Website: slack
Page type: stored-credit-cards
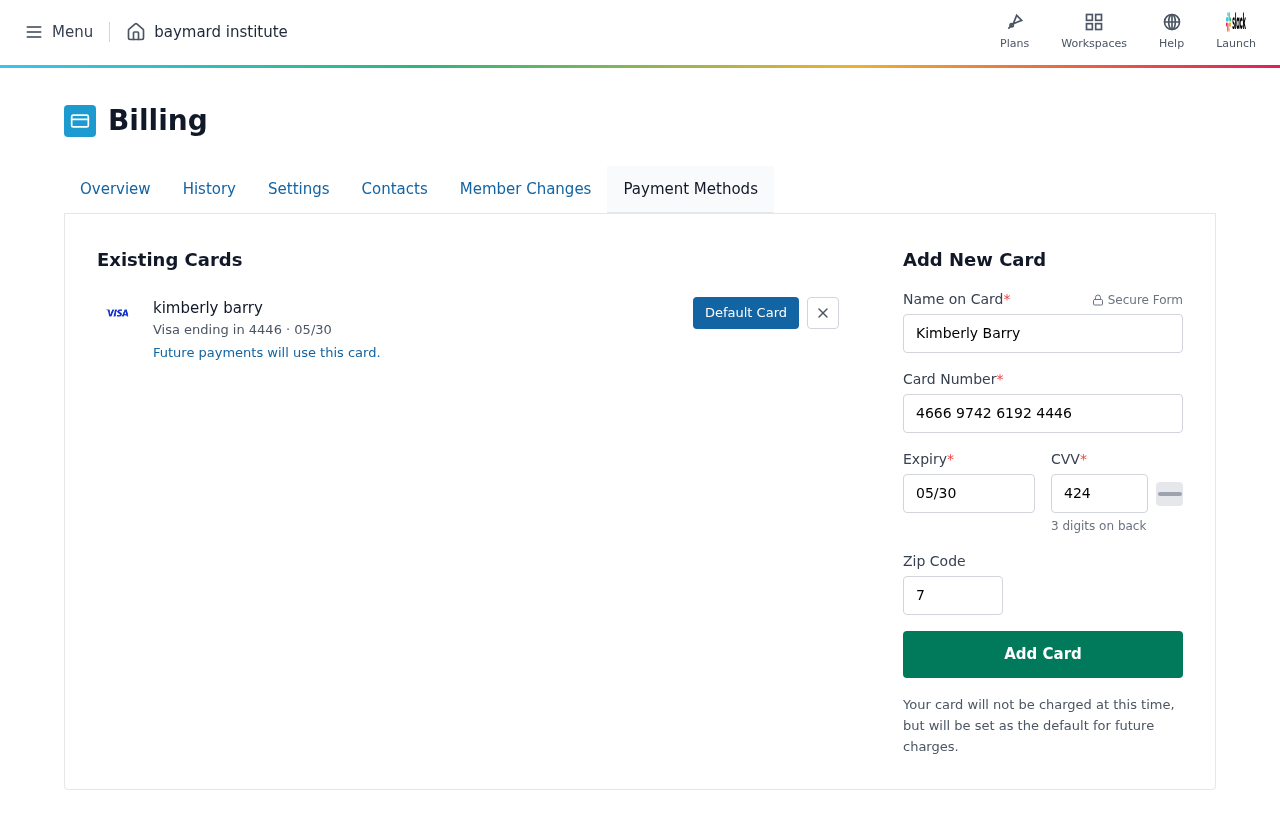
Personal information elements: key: PII_CARD_CVV
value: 424
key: PII_CARD_EXPIRY
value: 05/30
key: PII_CARD_EXPIRY_MONTH
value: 05
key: PII_CARD_EXPIRY_YEAR
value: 30
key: PII_CARD_LAST4
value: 4446
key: PII_CARD_NUMBER
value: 4666 9742 6192 4446
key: PII_CARD_TYPE
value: Visa
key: PII_FULLNAME
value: kimberly barry
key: PII_FULLNAME
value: Kimberly Barry
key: PII_POSTCODE
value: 71463